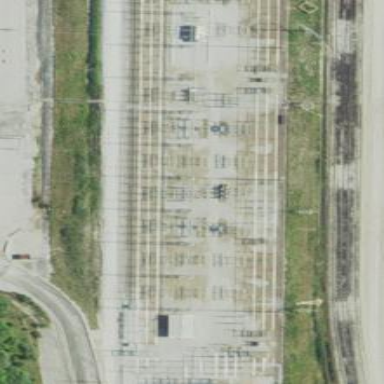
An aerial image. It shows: Fenced power substation at the transmission level.